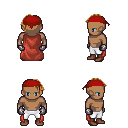
a pixel art fantasy rpg character, male body template, human, dark skin, maroon cape, white pants, brown long mohawk hairstyle, red bandana, metal gloves, brown shoes, four views (front, back, left, right), 2x2 character sprite sheet, small pixel art, hard edges, no anti-aliasing